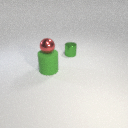
large green rubber cylinder in front of small green metal cylinder